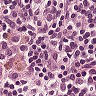
Metastatic tissue present: no